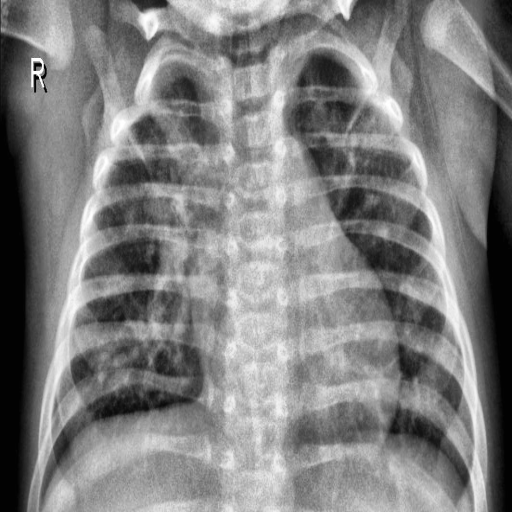
Finding: PNEUMONIA